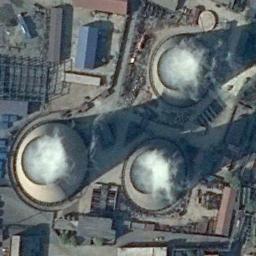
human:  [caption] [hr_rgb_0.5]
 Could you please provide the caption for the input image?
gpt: The thermal power station is next to some buildings with white mist above .

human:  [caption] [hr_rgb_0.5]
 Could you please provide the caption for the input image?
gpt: There are four thermal power stations, and two of them on the left are emitting smoke .

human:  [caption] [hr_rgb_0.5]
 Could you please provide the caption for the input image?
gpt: Many buildings of different shapes are next to the thermal power station .

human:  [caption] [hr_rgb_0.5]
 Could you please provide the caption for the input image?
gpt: There are neatly planned factories in the thermal power station, and three cooling towers emit steam .

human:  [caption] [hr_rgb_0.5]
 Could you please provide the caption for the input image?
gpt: There are three chimneys on the thermal power station .